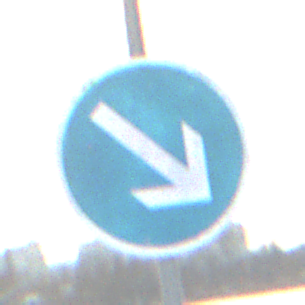
Verkehrszeichen: VorgeschriebeneVorbeifahrtRechts
Umgebung: Outdoor, Nature
Tageszeit: SunriseSunset
Wetter: PartlyCloudy
Licht: Natural
Jahreszeit: NotSpecified
Kontrast: LowContrast